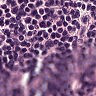
Metastatic tissue present: no